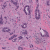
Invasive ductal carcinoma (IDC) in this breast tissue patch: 1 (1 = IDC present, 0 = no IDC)